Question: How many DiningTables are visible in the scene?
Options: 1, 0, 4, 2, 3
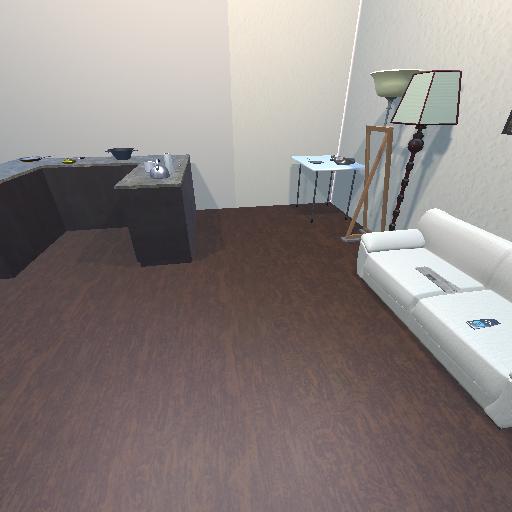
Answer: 1